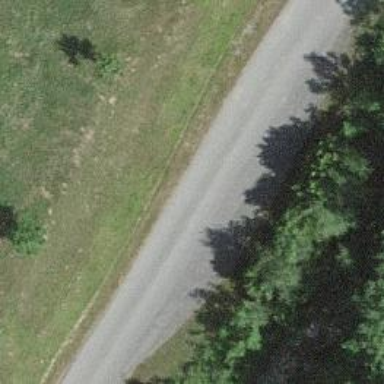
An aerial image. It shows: Well-maintained track road of grade 1.